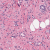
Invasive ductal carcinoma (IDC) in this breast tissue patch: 1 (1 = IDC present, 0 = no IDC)